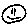
Label: smiley face